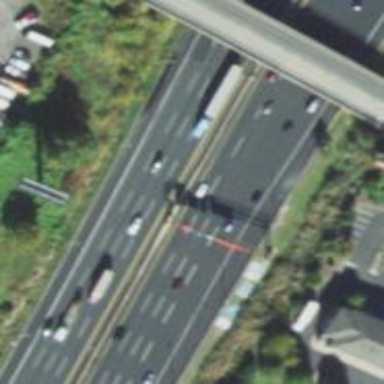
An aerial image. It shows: Asphalt motorway link.